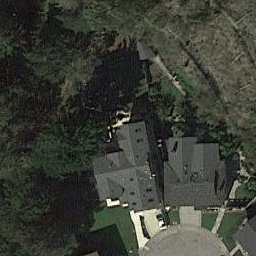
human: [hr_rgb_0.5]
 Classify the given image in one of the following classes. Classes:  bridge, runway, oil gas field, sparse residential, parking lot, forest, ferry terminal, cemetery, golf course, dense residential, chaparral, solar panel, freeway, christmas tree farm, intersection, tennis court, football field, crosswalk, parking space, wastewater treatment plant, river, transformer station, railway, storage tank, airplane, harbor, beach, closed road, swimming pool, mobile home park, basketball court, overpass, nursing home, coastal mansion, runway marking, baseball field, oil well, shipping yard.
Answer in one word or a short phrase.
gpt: sparse residential